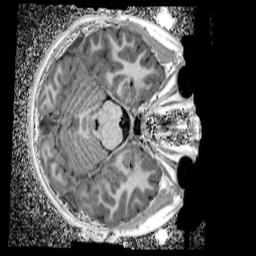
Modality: UNIT1_denoised
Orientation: axial
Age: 10
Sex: male
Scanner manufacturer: siemens
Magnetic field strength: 3 T
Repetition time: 4 s
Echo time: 0.00299 s